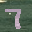
Label: 7